Question: How to calculate the limit of a function interatively in Matlab, by closer to the given limit value? The accuracy of closing is 10^(-7)
I suppose that that the taylor formula should be used, but don't know how to apply it there.
The function itself is :

The limit is 88.
In other words, the assignment is to present limits as series with assigned variables, compute them step-by-step, approach the limits' value with 10^(-7) precision.
example code of task:
'''
syms x;
F=log(1+sin(x))/(sin(4*x));
a=limit(F,x,0);
disp(a)
sum=taylor(F,x,0,'Order',7);
disp(sum)
disp (subs(sum,x,0))
'''
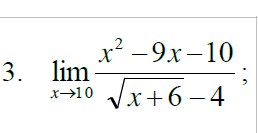
Answer: OK, now that I know what you're after, what you could perhaps do is use that 'taylor' command and expand about a point that is quite far off from where you want to compute the limit. If we set the expansion point to be where you want to evaluate the limit, no matter what order polynomial you choose, you will get the correct result which is what I'm assuming you're not after.
Start at an expansion point that is far away, then keep incrementally increasing the order of polynomial of the Taylor series until you get your desired accuracy. You don't want to choose an expansion point that is far away, or you will never get the right answer. As such, I'm going to expand at 'x = 7'.
Something like this:
'''
true_val = 88; %// Define true value
syms x;
f = (x^2-9*x-10)/(sqrt(x+6)-4); %// Define function
order = 2; %// Start with second order
format long g; %// For better formatting
while true %// Keep iterating...
% // Get Taylor polynomial centered at x = 7 of the current order
pol = taylor(f, x, 7, 'Order', order);
%// Evaluate the Taylor series
val = double(subs(pol, x, 10));
%// Show the results
disp(['Order: ' num2str(order)]);
disp('Result');
disp(val);
%// Check to see if we have at least 1e-7 accuracy then break out if yes
if abs(true_val - val) < 1e-7
break;
end
%// Increment the order by 1
order = order + 1;
end
'''
---
This is what I get:
'''
Order: 2
Result
86.9892652074553
Order: 3
Result
88.0453290425764
Order: 4
Result
87.9954798755339
Order: 5
Result
88.0005926106152
Order: 6
Result
87.9999105029301
Order: 7
Result
88.0000147335223
Order: 8
Result
87.999997429935
Order: 9
Result
88.0000004672668
Order: 10
Result
87.9999999123696
'''